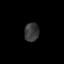
Tissue: prostate
Cell type: T cells
Senescence score: 0.2665
Nuclear area (px): 270
Mean DAPI intensity: 55.015